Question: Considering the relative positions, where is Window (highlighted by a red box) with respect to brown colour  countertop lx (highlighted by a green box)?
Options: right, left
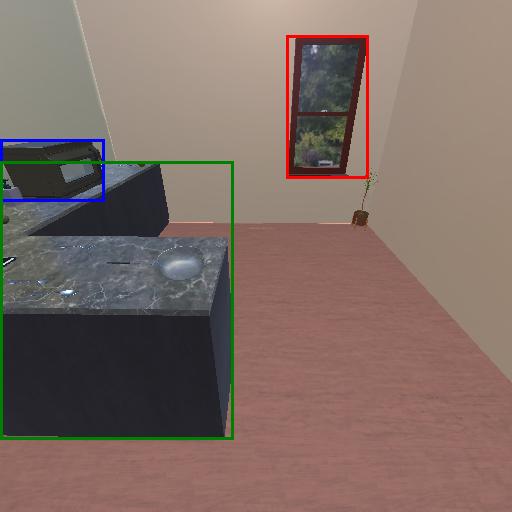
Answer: right